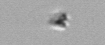
Label: detritus